You are looking at the unprocessed time series of a bearing vibration snapshot. Diagnose the bearing from this image, choosing from: normal, inner_race, outer_race, ball.
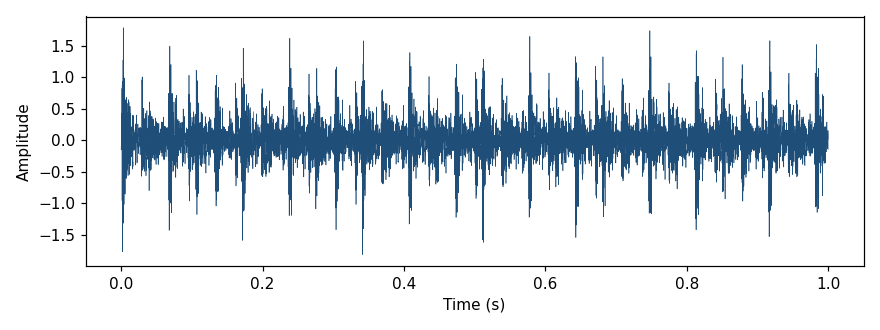
Answer: outer_race